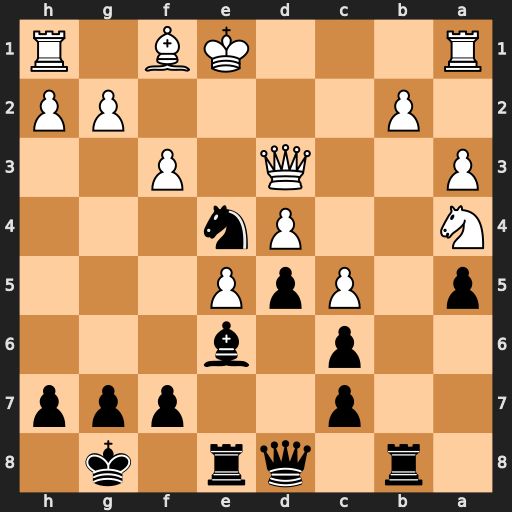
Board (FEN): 1r1qr1k1/2p2ppp/2p1b3/p1PpP3/N2Pn3/P2Q1P2/1P4PP/R3KB1R
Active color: b
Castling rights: KQ
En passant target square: -
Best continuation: Qh4+ g3 Nxg3 hxg3 Qxh1